Question: Count the number of objects in the diagram.
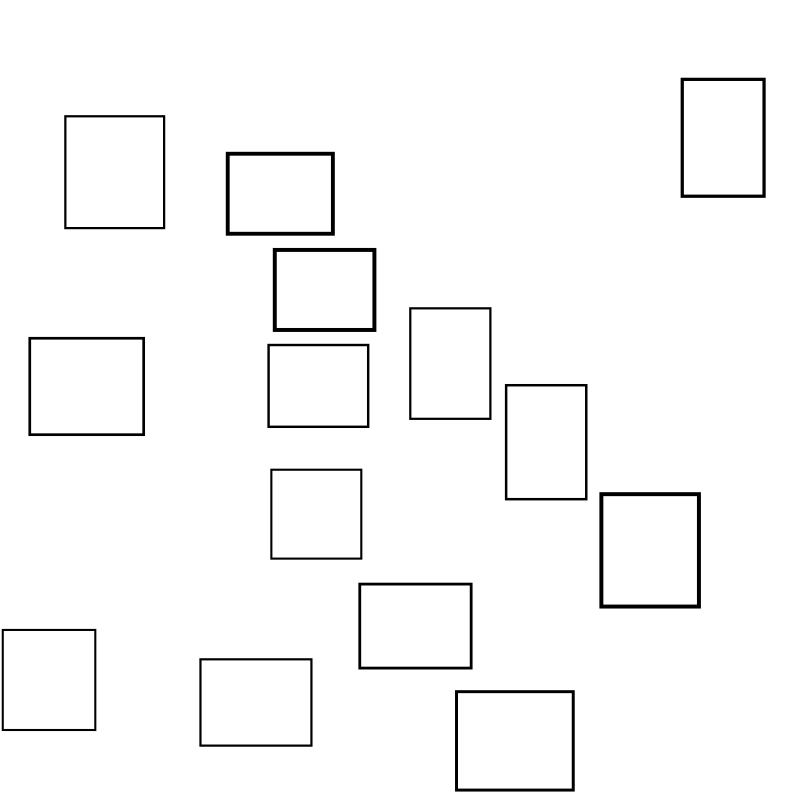
Answer: 14